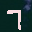
Label: 7